Question: I am programming in Java but this is a more of a design question so any OO programmer could probably answer this question. I have a question concerning the Strategy design pattern. Here are several inks I have found useful:
1. Strategy Pattern Explained-OO Design.
I am using the strategy pattern twice with one group of four strategies and one group of three. In each case I am deciding which strategy to use by maintaining a decaying counter. if the strategy the software decides to use is successful then the counter is incremented by one. If the strategy used is not successful then the counter is decremented by one. Regardless of success or failure ALL counters are multiplied by a number around .9 to "decay" the counters over time. The software will choose which strategy to use based on which strategy has the highest counter. An example of my very simple UML is shown below:
.
And in Link form (for easier reading):
<URL>
The UML above is the mockup I would like to use. If you can't tell from the above UML, I am writing a Rock, Paper, Scissors game with the intention of beating all of my friends.
Now, on to the problem:
I cannot decide how to implement the "counter system" for deciding which strategy to use. I was thinking about some kind of "data" class where all counters and history strings could be stored, but that just seemed clunky to me. At all times I am maintaining about 2 strings and about eight counters (maybe more maybe less). That is why I was thinking about a "data" class where everything could be stored. I could just instantiate the class to be used in the chooseStrategy() and chooseMetaStrategy() methods, but I just don't know. This is my first project that I will be working on my own for and I just cannot decide on anything. I feel like there is definitely a better solution but I am not experienced enough to know.
Thanks!
------------------------------------follow-up 1--------------------------------------------
Thank you so very much on everyone's answers and kind words. I do have a few follow up questions though. I am new to StackOverflow (and loving it) so if this is not the correct place for a followup question please let me know. I am editing my original post because my follow-up is a little lengthy.
I was looking into Paul Sonier's advice about using the composite pattern and it looked very interesting (thanks Paul!). For the purpose of the HistoryMatching and "intelligent" AntiRotation strategies I want to implement a string of all opponent plays accessible to both classes. Also, I want the history string to be edited no matter what strategy my program played so that I can keep an accurate record of the opponent's plays. The more comprehensive the string (actually I will probably use a LinkedList but if anyone knows of a better (sub-String/sub-List) search method/collection please let me know) the better the strategy can predict the opponent's behavior.
I was wondering how I could implement this "string" or collection while still using the composite pattern.
Also, TheCapn brought up that it would be a good idea to store different counters and history collections for each opponent. Any thought on how to implement this with the composite pattern?
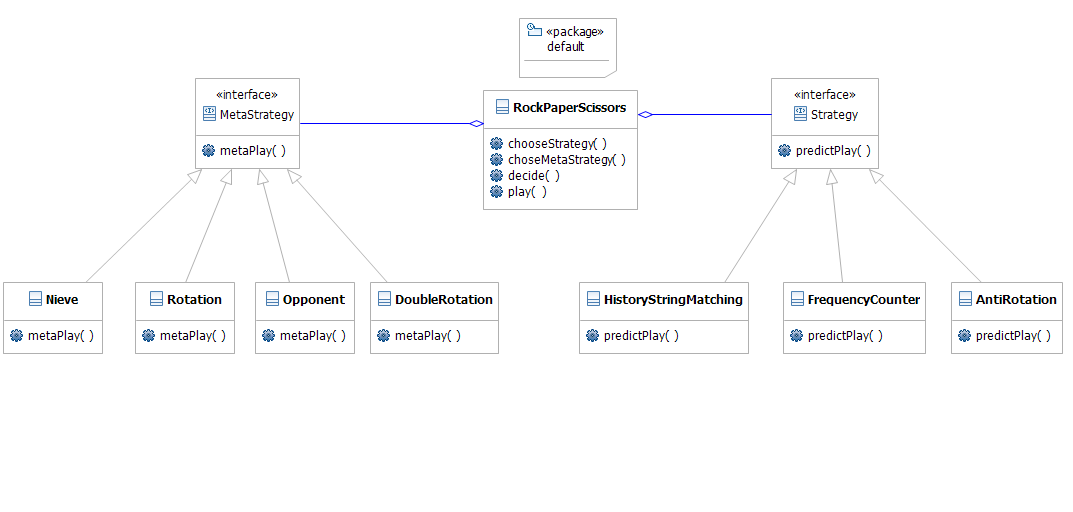
Answer: Ideally, the intent is to have the counters be associated with the strategies, because they're counting the successes of the strategies. However, you don't necessarily want the strategies to know anything about the fact that they're being counted. To me, this indicates a Composite pattern, whereby you wrap your Strategy class in a class which has logic for tracking / degrading / modifying the count of usages.
This gives you locality (the count is stored with the strategy it's counting) and functional composition (count functionality is encapsulated in the composition class). As well, it maintains the isolation of the strategy class from other influences.
Your design breakdown so far looks good; you're certainly on a good and interesting path. Hope this helps!